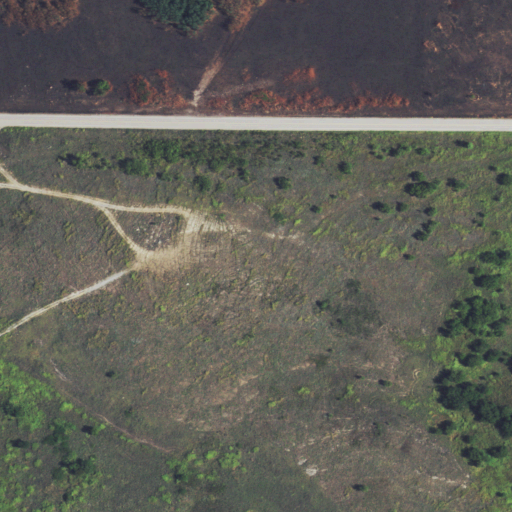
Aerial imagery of mountain in Oklahoma named Kerr Hill containing grassland, deciduous forest, low intensity development, medium intensity development, and open development